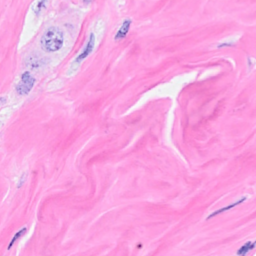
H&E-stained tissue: Breast